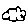
Label: cloud